Question: I have an image that is floated to the left that wraps text around it fine, however, I have a problem when a Ul and Li come into play. I wasn't quite sure how to explain this, so here is a picture:
code:
'''
<div style="overflow:auto;">
<center>
<h2>Ultimath V. 1.6.1 Released</h2>
</center>
<img align="left" src="images/ultimath_quadratic_tablet_land.png">
<center>Many new features and updated features, such as:</center><br>
<ul margin-left="15px">
<li>Changed Search function to no longer bring you to homepage if not activated</li>
<li>Multiple UI Fixes and upgrades</li>
<li>Tablet specific layouts! (example to left)</li>
<li>All inputs now automatically accept numbers (no more fumbling with switching to number keyboard!)</li>
<li>Major Step by Step revamp! All solvers are now MUCH more specific!</li>
</ul>
</div>
<br>
<hr>
'''
Thanks in advance!
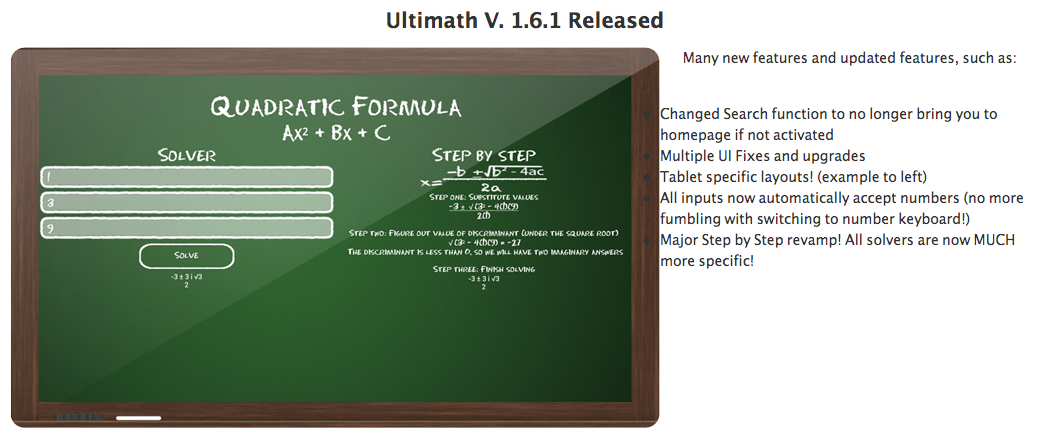
Answer: WRONG:
'''
<ul margin-left="15px">
'''
CORRECT SYNTAX:
'''
<ul style="margin-left: 15px">
'''
Also try set up 'margin-right: 15px;' for your image.